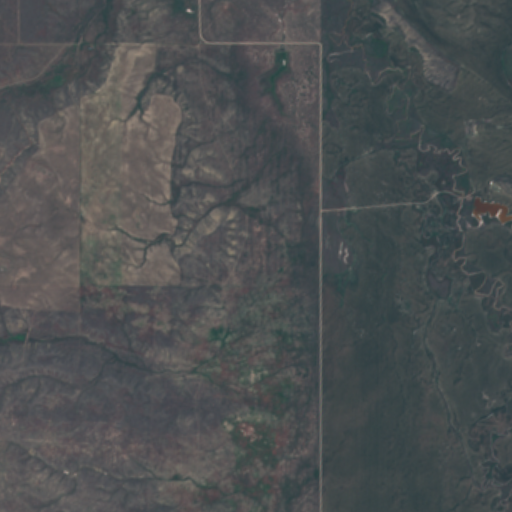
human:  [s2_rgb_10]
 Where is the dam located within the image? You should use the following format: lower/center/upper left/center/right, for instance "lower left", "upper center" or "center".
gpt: The dam is located in the upper center of the image.
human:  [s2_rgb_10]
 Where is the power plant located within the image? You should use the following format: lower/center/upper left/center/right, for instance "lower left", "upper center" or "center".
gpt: There is no power plant in the image.